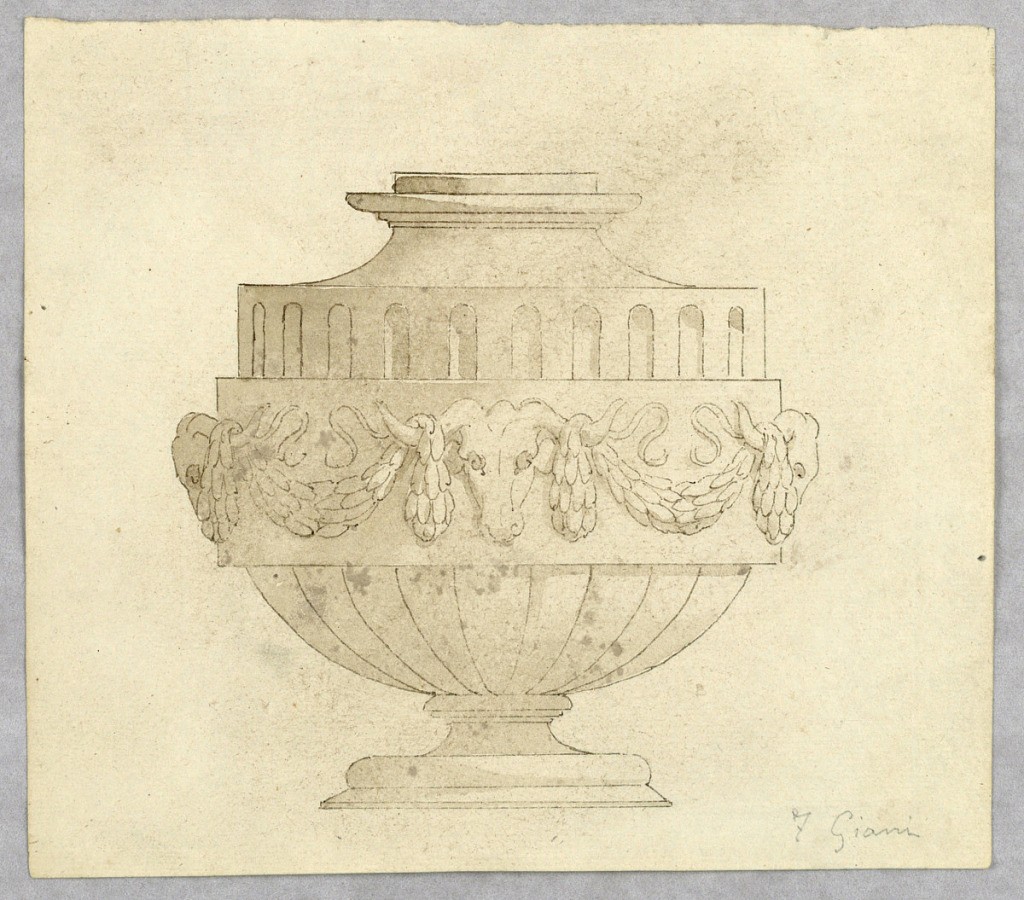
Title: Design for a Vase
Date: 19th century
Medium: Pen and ink, brush and wash on paper
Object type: Drawing
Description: Vertical rectangle showing a footed vase with bucraneum.